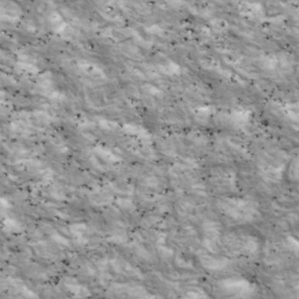
Label: non_frost